Question: I am developing an application where i want to create a checkmark on the selected row by the user.
For Ex.

In UITableView there is
UITableViewCellAccessoryCheckmark;
But i am wondering is there something similar available for UIPickerView.
Any tutorial or pointer to get this behaviour?
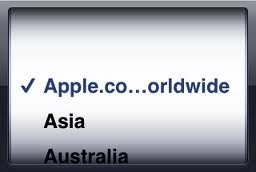
Answer: I've made a UIPickerView subclass which can be used to implement this functionality. It forwards touch events to its superview and can therefore suppress the default behavior where entries are selected as they scroll past the middle.
The checkmark can be implemented by, as writes, creating a custom UIView with an UIImageView and a UILabel for the pickerview's entries via the delegate method:
'''
- (UIView *)pickerView:(UIPickerView *)pickerView viewForRow:(NSInteger)row forComponent:(NSInteger)component reusingView:(UIView *)view
'''
You can find the project containing my subclass on <URL>.